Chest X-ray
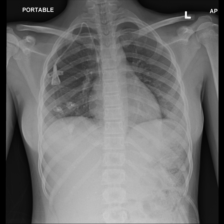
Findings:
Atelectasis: negative
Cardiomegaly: negative
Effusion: negative
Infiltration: negative
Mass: negative
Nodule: negative
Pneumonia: negative
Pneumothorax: negative
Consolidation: negative
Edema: negative
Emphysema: negative
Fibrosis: negative
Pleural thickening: negative
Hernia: negative